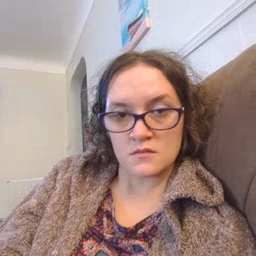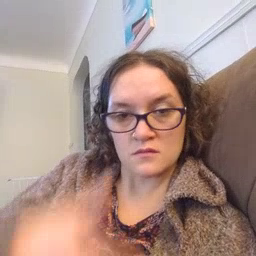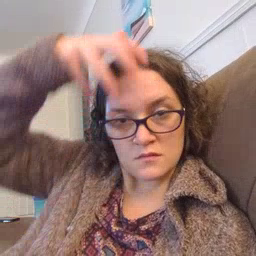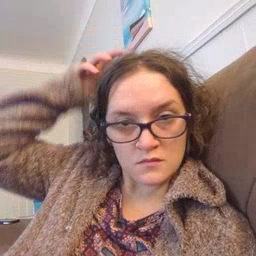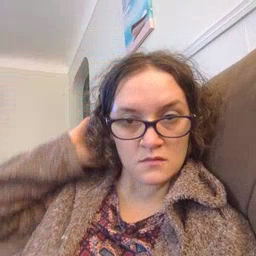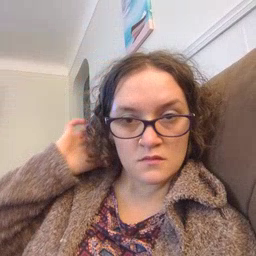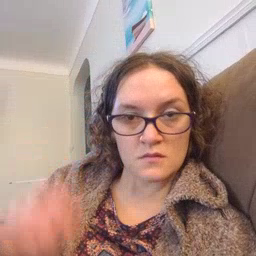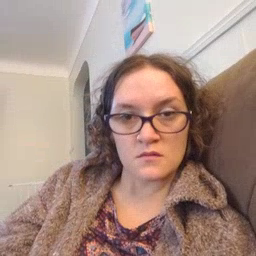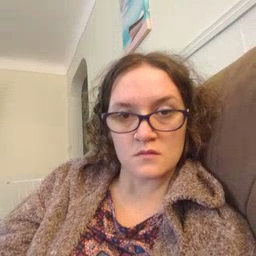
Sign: lion